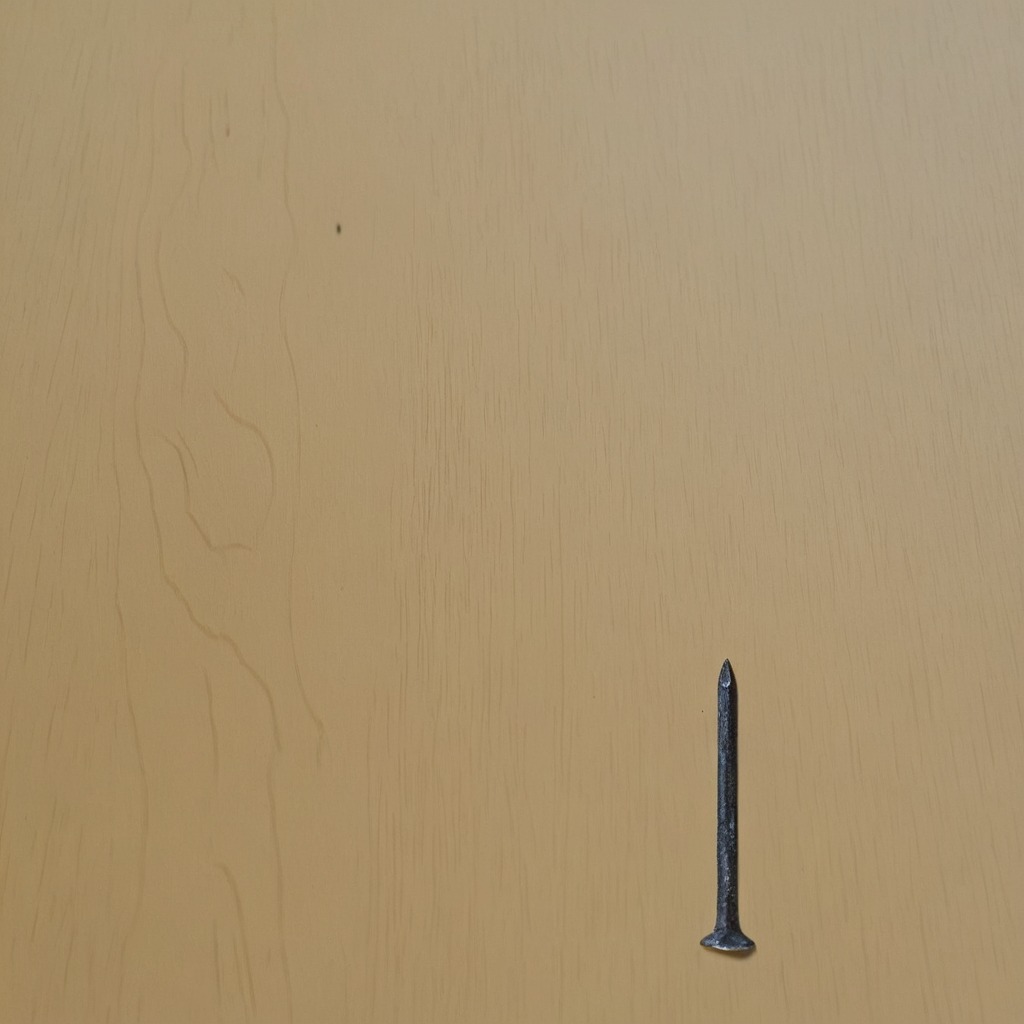
A nail is lying on the plywood surface in a paint workshop.